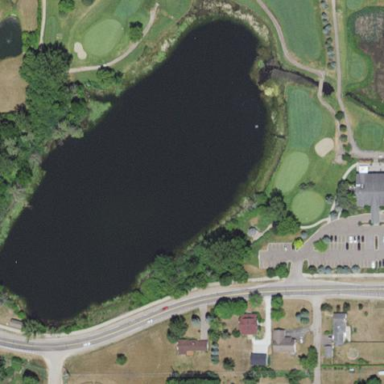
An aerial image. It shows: Picturesque lake serving as water hazard for golf course.